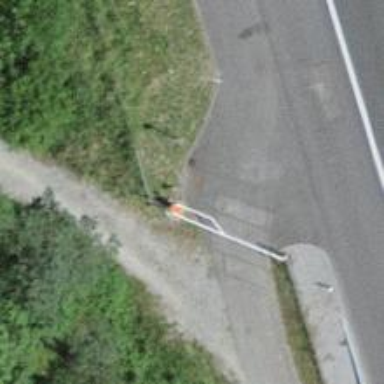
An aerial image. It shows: Lift gate barrier.